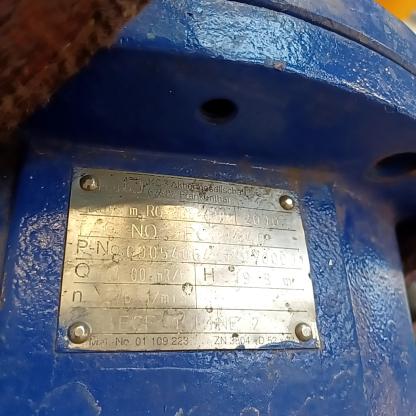
Klasa: tabliczka-znamionowa